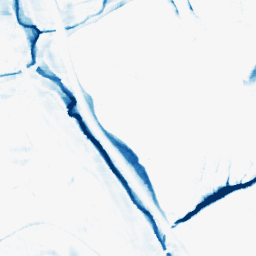
Category: morphological
Decomposition family: morphological_rect
Decomposition parameters: operation: closing
width: 20
height: 10
Upsampling method: bicubic
Upsampling parameters: scale: 4
Upsampling scale: 4